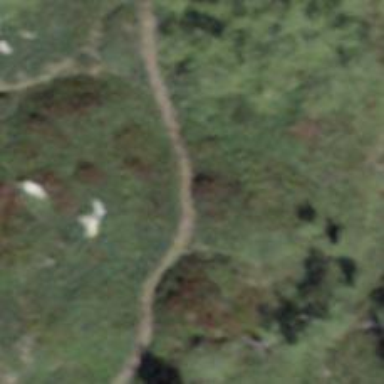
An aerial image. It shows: Path.